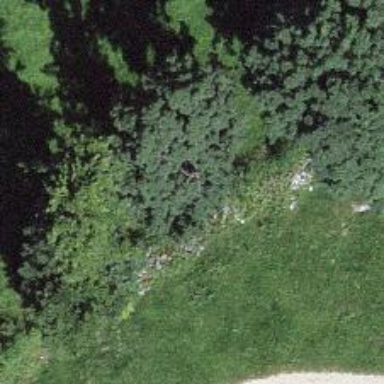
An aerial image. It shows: Row of trees in natural setting.